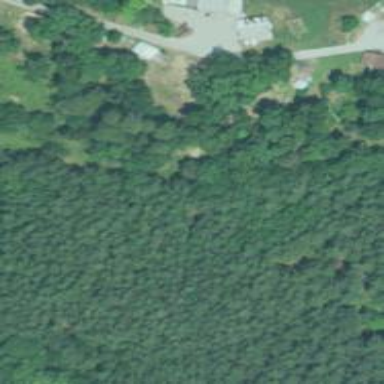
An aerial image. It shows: Beautiful woodland area.